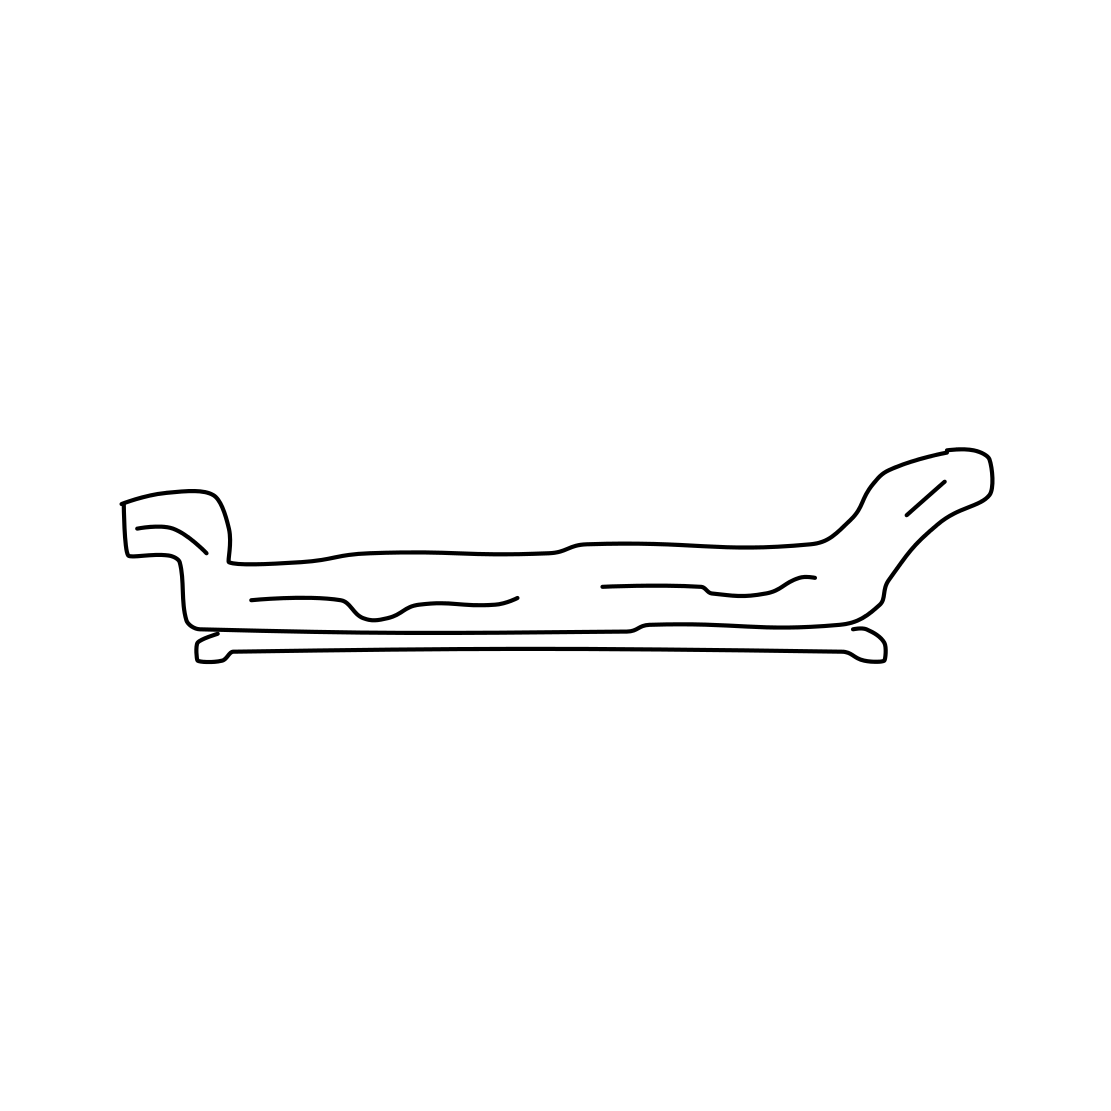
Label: snowboard